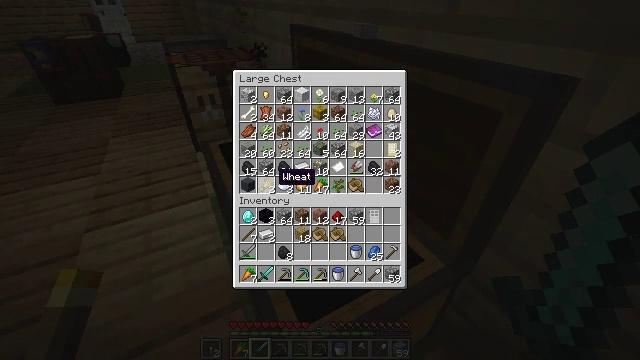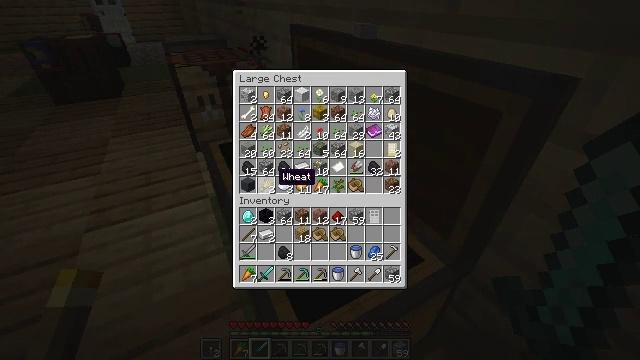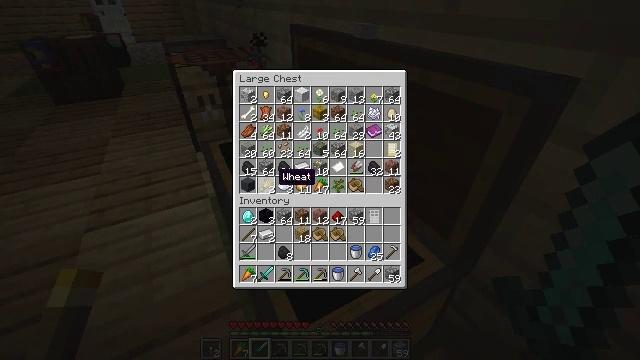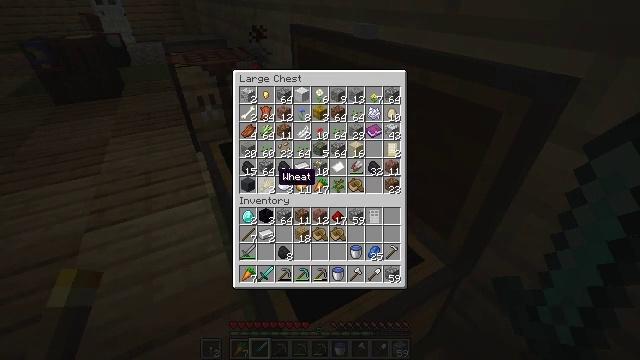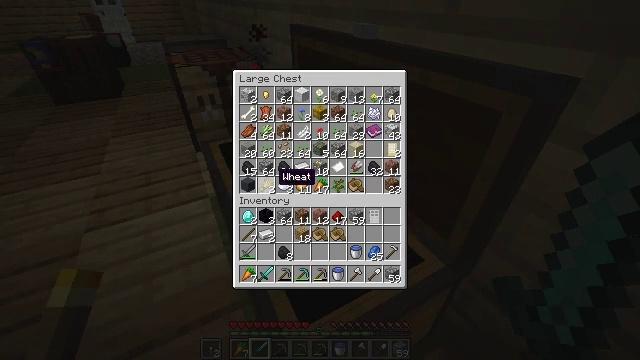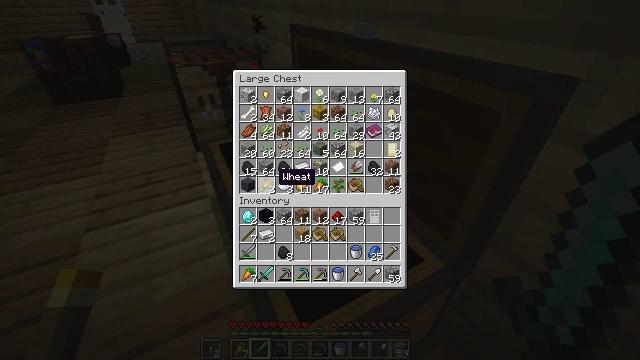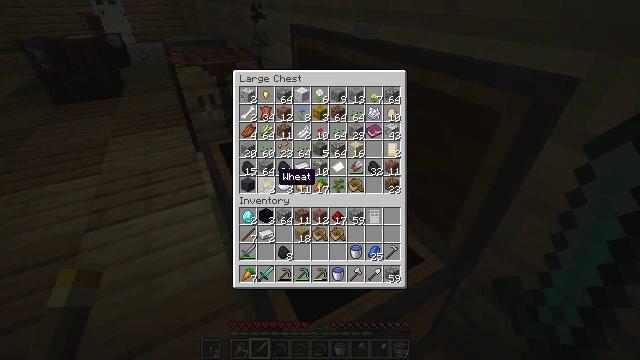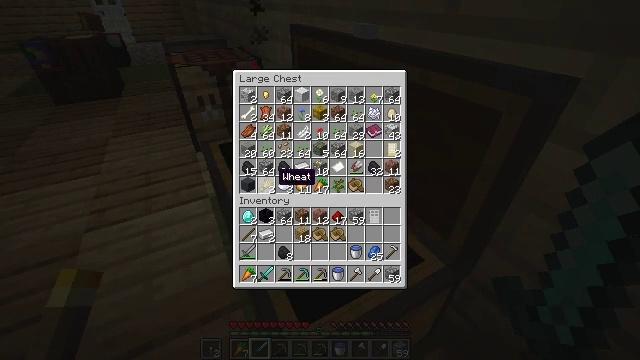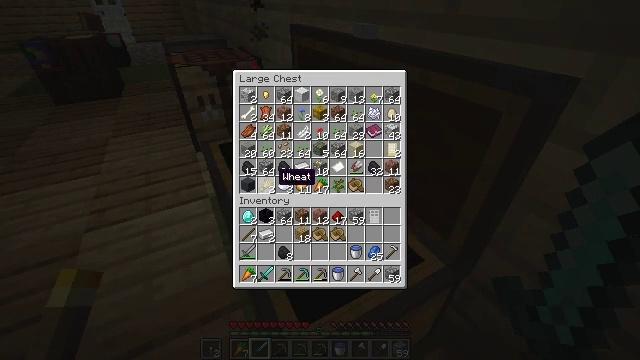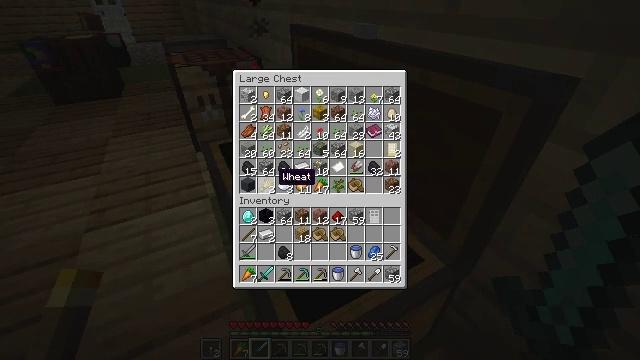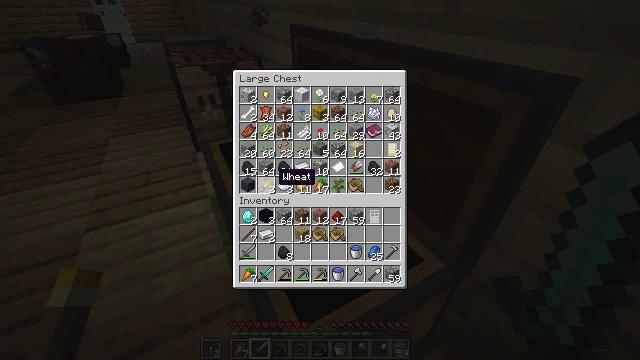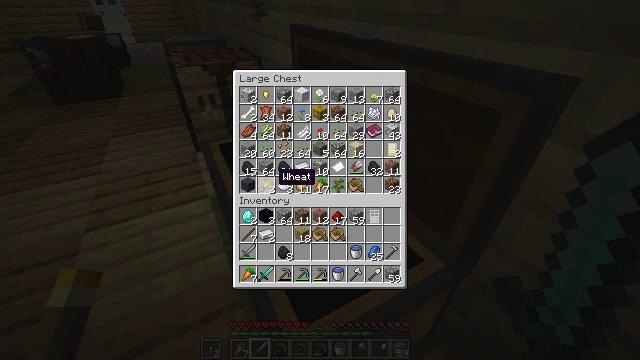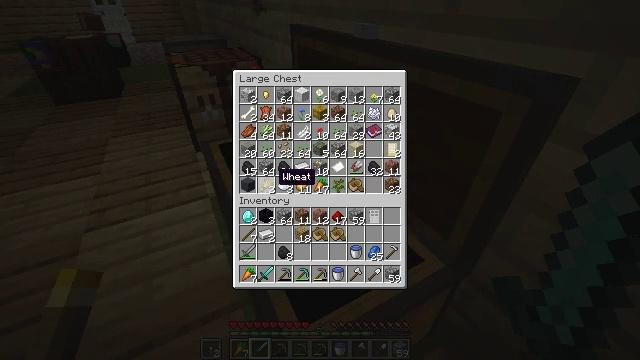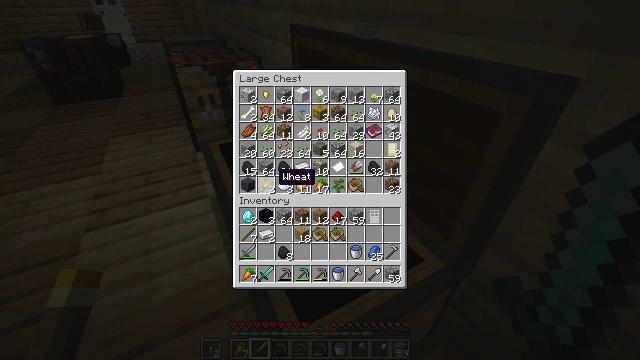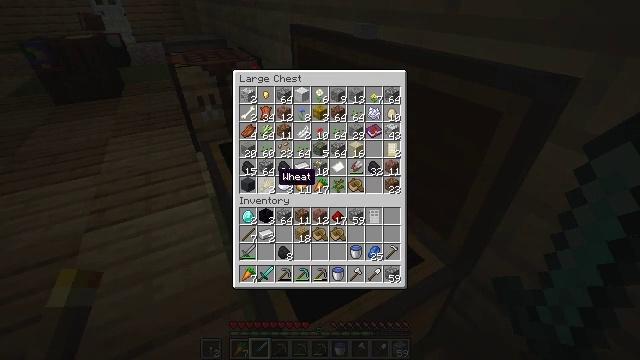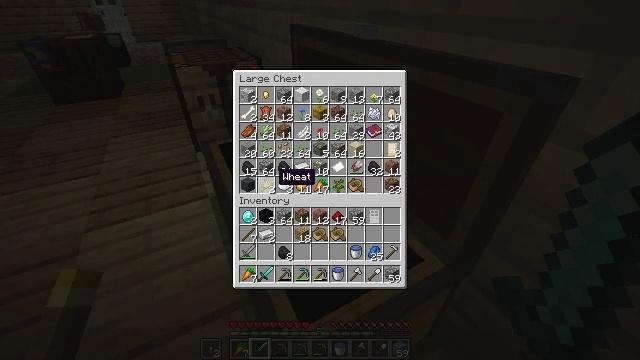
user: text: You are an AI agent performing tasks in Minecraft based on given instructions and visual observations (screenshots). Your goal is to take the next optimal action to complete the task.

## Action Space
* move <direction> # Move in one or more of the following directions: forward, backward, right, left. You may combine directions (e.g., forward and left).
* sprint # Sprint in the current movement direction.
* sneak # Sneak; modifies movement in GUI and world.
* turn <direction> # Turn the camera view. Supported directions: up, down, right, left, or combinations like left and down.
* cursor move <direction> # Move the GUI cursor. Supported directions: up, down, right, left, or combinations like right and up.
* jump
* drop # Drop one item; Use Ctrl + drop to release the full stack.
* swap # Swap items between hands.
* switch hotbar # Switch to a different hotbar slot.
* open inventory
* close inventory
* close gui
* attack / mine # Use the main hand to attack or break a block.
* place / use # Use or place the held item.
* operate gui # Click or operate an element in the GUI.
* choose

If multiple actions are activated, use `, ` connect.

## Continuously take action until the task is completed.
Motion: motion action
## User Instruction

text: Break the existing planks.
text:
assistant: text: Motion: no_op
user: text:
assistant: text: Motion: no_op
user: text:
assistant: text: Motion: no_op
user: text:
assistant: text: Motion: no_op
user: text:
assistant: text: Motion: no_op
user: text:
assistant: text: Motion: no_op
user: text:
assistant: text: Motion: no_op
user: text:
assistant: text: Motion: no_op
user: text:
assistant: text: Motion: no_op
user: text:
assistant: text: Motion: no_op
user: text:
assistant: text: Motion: no_op
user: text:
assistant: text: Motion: no_op
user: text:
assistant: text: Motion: no_op
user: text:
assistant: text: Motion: no_op
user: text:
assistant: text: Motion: no_op
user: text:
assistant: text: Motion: no_op
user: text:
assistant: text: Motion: no_op
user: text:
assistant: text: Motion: no_op
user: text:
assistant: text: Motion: no_op
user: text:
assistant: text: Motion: no_op
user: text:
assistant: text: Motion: no_op
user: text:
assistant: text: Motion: no_op
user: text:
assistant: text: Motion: no_op
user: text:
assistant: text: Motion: no_op
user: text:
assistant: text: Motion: no_op
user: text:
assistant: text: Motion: no_op
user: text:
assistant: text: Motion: no_op
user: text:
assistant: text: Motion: no_op
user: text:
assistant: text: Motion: no_op
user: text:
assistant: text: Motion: no_op